Field crop: tomato
Growth stage: 1
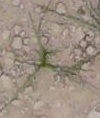
Species: cyperus